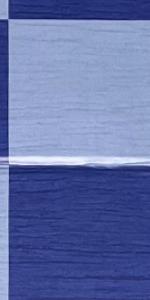
Label: Empty